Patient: sex M, age 51
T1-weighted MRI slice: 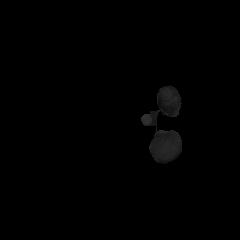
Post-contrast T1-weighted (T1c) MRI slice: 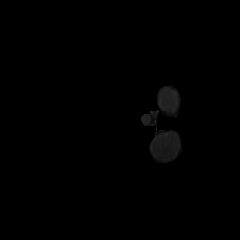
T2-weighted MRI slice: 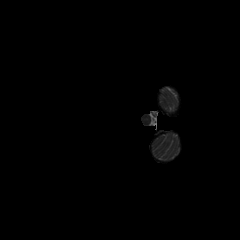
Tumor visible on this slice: no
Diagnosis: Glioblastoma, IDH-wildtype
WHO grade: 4